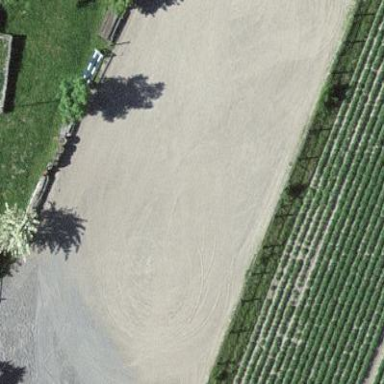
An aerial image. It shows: Equestrian pitch for leisure land sports.